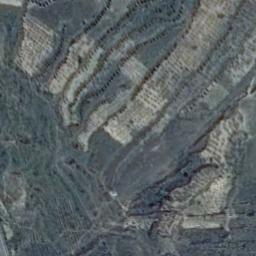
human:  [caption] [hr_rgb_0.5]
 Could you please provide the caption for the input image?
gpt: A large layer of green terraced fields, The crops in the fields are lush like green forests .

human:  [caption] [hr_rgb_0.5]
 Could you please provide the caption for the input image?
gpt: The terraces are surrounded by greenery .

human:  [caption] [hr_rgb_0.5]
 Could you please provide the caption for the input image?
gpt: There is a red house in the open space between the terraces .

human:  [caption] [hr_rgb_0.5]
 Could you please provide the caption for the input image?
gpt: The bare and green terrace is next to some trees .

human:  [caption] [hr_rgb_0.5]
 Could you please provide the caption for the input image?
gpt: There are many green terraces arranged neatly .